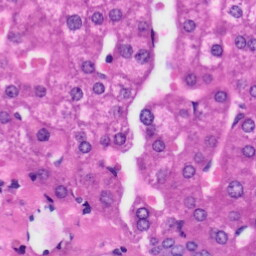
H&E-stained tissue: Liver